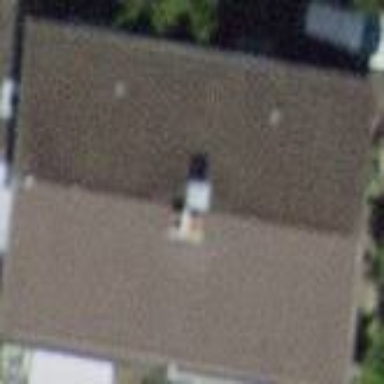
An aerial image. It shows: Simple house.